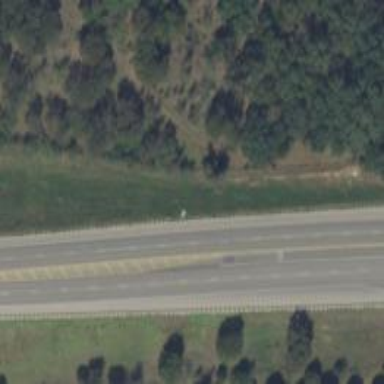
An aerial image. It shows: Primary highway with asphalt surface. It is bordered by embankment on the right.